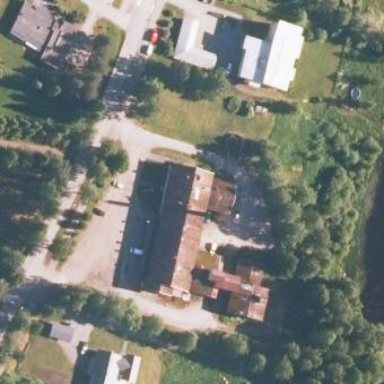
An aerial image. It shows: Industrial building.